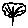
Label: tree